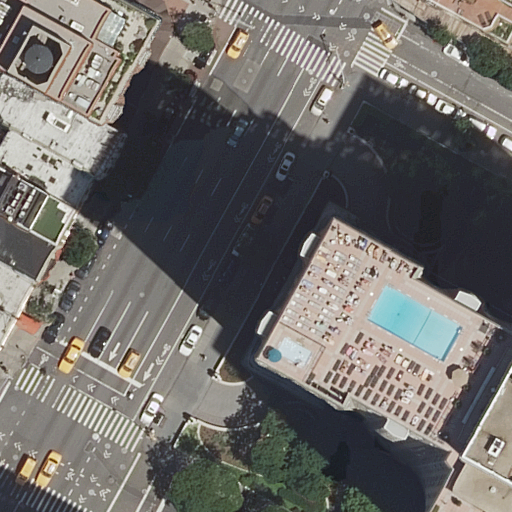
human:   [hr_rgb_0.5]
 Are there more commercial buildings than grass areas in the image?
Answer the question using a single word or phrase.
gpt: no

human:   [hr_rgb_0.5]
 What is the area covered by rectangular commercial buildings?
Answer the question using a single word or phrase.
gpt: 0m2

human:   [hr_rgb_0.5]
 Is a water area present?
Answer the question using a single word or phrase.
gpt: no

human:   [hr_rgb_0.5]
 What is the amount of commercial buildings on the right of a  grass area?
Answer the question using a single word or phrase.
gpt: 0

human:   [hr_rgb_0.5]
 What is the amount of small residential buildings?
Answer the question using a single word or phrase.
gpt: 4

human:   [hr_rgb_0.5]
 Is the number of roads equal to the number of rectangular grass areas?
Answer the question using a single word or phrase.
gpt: no

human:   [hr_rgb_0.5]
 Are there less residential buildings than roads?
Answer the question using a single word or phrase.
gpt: yes

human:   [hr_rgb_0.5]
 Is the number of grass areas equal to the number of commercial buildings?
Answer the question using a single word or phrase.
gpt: no

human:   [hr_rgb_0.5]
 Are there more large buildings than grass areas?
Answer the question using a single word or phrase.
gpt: no

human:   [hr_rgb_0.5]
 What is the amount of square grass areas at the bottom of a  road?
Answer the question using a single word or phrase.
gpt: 0

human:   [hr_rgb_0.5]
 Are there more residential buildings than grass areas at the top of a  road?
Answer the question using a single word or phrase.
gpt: yes

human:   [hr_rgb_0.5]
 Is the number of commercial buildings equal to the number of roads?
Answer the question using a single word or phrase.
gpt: no

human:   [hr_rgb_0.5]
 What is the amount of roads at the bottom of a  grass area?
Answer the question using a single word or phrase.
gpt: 4

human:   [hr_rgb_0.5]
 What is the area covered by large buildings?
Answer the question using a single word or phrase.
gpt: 1500m2

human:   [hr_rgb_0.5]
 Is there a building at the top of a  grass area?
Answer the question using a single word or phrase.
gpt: yes

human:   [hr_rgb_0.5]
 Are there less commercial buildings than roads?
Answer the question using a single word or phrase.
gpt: yes

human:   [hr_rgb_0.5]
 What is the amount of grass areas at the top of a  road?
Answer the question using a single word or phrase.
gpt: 2

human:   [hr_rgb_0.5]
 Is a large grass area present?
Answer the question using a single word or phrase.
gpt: yes

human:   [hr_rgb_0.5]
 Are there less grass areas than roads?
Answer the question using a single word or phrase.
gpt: yes

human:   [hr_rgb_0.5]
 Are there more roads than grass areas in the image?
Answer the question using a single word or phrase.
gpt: yes

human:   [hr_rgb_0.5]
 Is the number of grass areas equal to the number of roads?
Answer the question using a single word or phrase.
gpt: no

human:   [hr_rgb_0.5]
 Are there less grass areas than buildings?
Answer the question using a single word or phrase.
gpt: yes

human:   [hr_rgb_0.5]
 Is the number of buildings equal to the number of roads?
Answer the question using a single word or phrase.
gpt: no

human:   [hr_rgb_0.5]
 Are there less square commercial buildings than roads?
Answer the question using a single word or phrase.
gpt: yes

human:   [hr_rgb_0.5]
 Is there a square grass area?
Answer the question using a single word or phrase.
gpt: no

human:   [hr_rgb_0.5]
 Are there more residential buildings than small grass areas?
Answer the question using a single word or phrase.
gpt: yes

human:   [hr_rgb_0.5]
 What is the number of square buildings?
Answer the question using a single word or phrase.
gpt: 0

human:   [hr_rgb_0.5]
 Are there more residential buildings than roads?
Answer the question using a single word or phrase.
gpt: no

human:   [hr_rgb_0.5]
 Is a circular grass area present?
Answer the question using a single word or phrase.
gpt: no

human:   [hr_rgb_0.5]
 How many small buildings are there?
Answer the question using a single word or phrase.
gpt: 4

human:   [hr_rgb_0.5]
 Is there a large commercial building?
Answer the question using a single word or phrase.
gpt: no

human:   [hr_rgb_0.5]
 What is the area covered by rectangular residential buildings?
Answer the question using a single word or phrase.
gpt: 445m2

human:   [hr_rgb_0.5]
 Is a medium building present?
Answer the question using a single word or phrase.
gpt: yes

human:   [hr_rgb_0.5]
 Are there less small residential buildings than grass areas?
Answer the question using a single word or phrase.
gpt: no

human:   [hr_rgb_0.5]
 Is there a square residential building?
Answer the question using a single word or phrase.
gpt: no

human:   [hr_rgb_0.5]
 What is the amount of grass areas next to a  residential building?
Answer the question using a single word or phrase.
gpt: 3